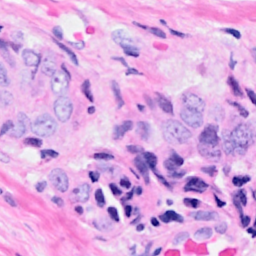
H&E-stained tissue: Breast